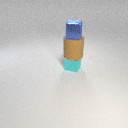
large brown rubber cylinder below small blue metal cube